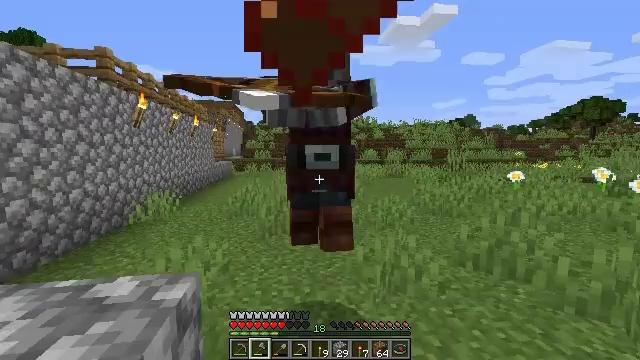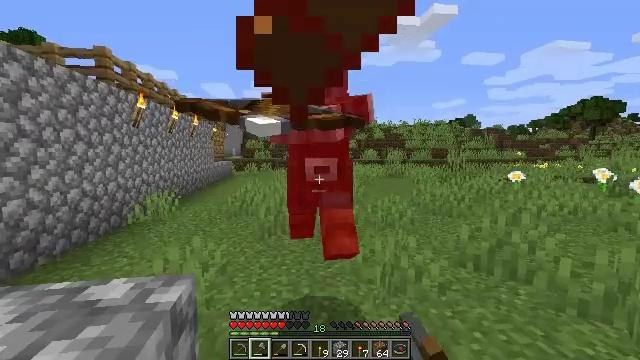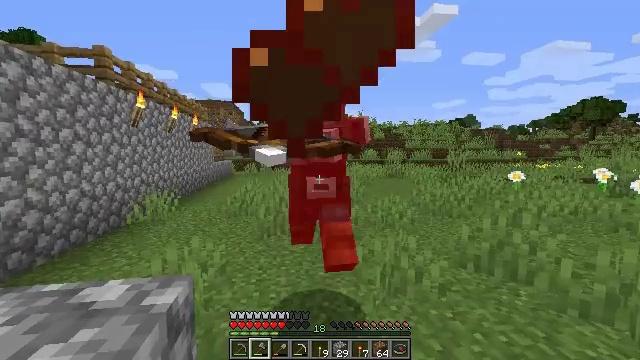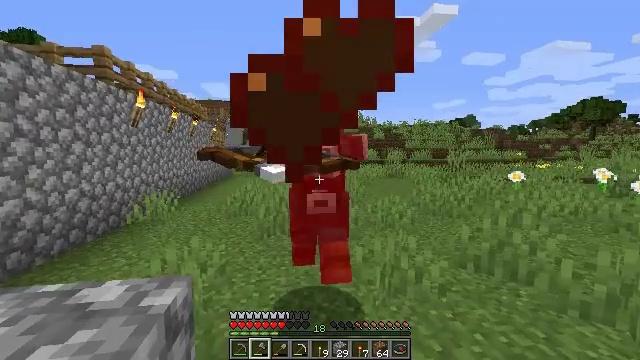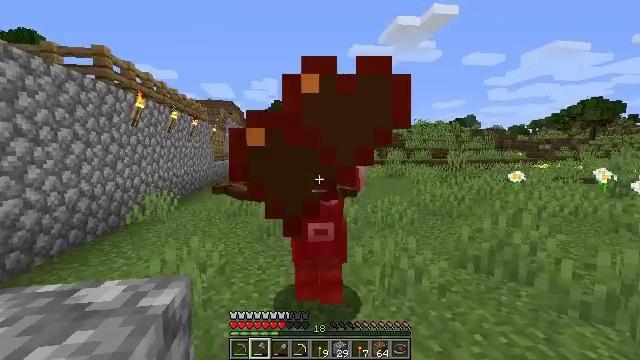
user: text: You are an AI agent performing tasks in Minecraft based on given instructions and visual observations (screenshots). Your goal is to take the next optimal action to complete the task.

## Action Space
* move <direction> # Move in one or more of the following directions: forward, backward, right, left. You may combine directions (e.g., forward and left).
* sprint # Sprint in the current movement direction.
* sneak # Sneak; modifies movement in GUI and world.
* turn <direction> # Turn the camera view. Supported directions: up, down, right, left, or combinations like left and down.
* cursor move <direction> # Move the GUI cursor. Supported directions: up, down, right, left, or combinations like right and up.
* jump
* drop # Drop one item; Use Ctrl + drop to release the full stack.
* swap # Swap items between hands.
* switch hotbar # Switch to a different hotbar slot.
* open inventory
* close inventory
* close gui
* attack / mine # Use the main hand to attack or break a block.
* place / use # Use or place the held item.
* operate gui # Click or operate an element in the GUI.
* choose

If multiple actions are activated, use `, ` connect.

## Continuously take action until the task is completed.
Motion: motion action
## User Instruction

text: Fight against raiders.
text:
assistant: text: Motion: attack / mine
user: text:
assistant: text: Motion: attack / mine
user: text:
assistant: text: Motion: attack / mine
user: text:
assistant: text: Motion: attack / mine
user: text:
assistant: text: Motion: attack / mine